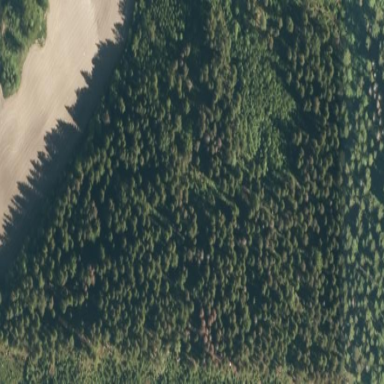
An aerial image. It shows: Scrub vegetation in area designated for logging.